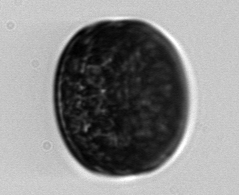
Label: Coscinodiscus